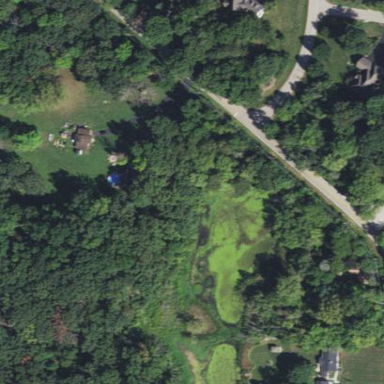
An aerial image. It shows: Pond with natural water.